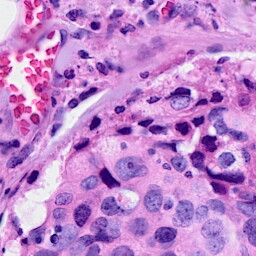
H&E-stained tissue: Breast